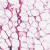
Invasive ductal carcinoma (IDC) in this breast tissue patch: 0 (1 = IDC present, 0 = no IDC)